Field crop: maize
Growth stage: 1
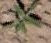
Species: atriplex